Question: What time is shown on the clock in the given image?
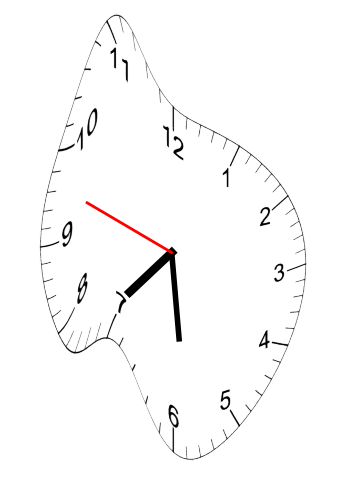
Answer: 07:28:48